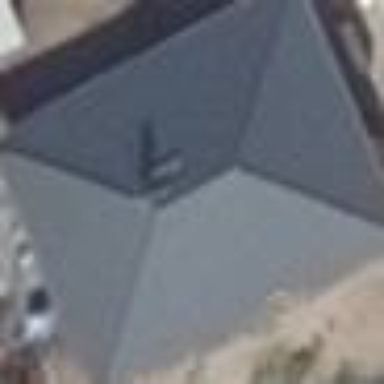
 oriented along its structure. The roof is colored grey."